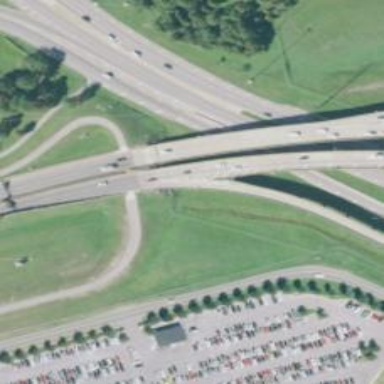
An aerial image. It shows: Motorway bridge.